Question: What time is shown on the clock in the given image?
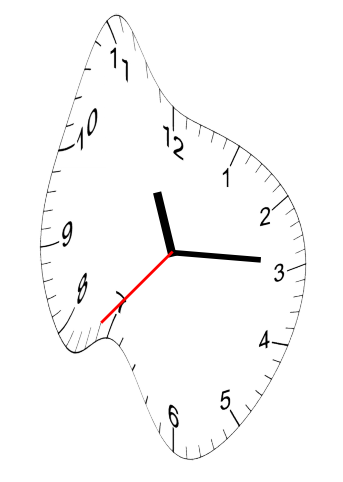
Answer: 11:14:37